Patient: sex F, age 33
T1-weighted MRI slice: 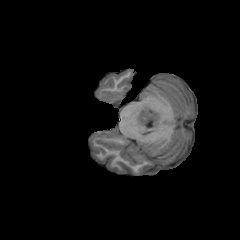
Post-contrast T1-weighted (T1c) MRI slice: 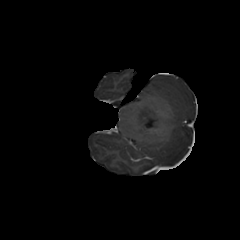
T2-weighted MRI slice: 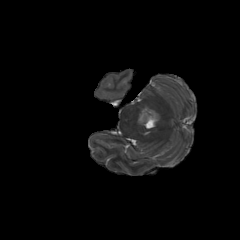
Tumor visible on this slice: yes
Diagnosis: Glioblastoma, IDH-wildtype
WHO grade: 4